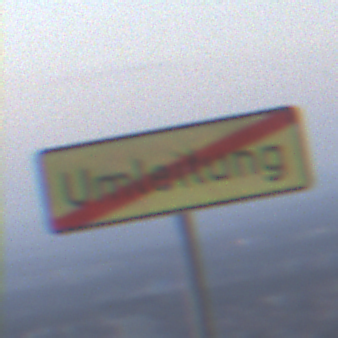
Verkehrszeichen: EndeDerUmleitungsankuendigung
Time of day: SunriseSunset
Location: Outdoor (Suburban)
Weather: Clear
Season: NotSpecified
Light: Natural